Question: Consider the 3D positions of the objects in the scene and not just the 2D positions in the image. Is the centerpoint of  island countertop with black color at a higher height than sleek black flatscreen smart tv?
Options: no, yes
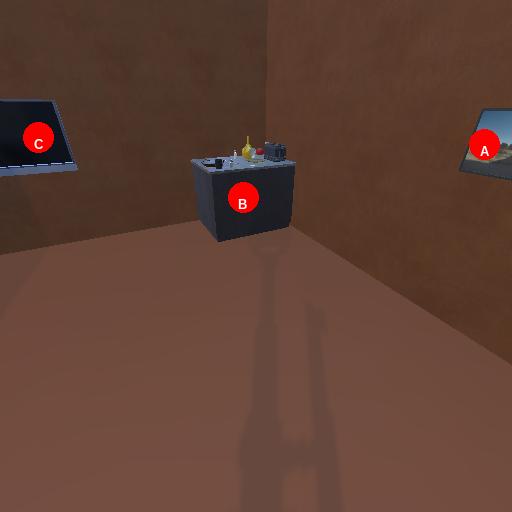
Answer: no